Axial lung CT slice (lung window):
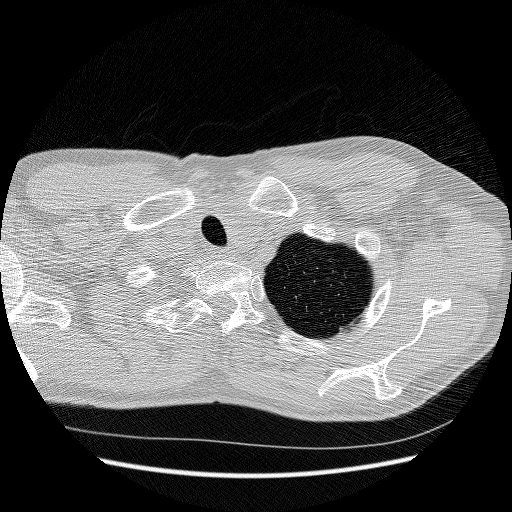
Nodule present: no